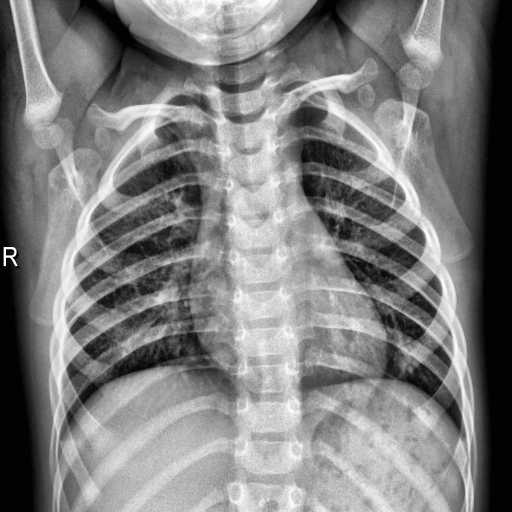
Finding: NORMAL